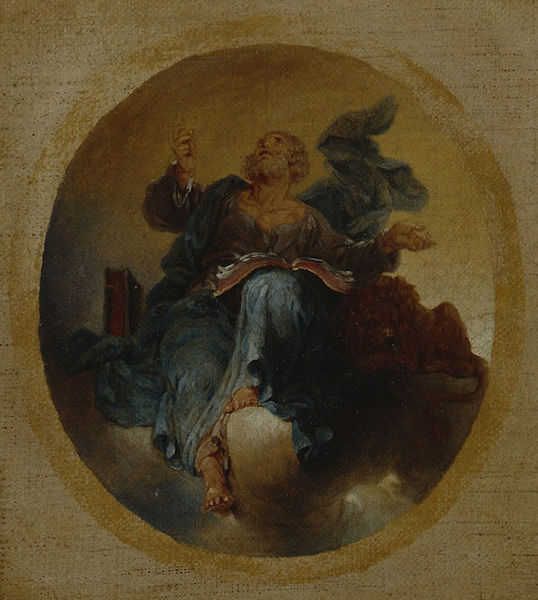
Titel: Der Evangelist Markus
Künstler: Januarius Zick
Standort: Karlsruhe
Institution: Staatliche Kunsthalle Karlsruhe
Schlagwörter: berg, blau, dunkel, felsen, flügel, fuß, gemälde, gott, hand, himmel, kopf, mann, nackt, umhang, wasser, wolken, frauen, gelb, grün, landschaft, menschen, ocker, sitzen, braun, brust, bunt, busen, finger, frau, geste, grau, hell, kleid, licht, mund, männer, nase, orange, schwarz, skizze, weiss, zeichen, zeichnung, ölbild, blick, rot, tier, tuch, wolke, beige, malerei, rock, alt, bart, blond, arm, arme, barock, bibel, falten, johannes, leinen, mensch, rahmen, sehen, stein, taube, vollbart, bild, bildnis, hals, herr, hände, öl, wind, sonne, boden, auge, gewand, gold, haare, mantel, sitzend, stoff, decke, personen, saum, vater, blatt, locken, renaissance, kreis, oval, rund, rundbild, tondo, turm, engel, schwanz, füße, schrift, bücher, rahmung, schlafen, alter mann, fels, vergilbt, rand, rad, wagen, ölgemälde, wehen, sprechen, lesen, sitzt, wandmalerei, maler, ramen, robe, faltenwurf, schoß, knie, zehen, zeigen, oben, barfuss, ruine, alter, greis, moses, buch, medaillon, glaube, religion, einöde, schweben, zeh, text, knien, leinwand, kugel, gestik, beten, gebet, entwurf, kunst, erdkugel, pergament, gestus, öffnung, seiten, verschwommen, medallion, sehnsucht, christus, jesus, untersicht, altes testament, christlich, dramatisch, flehen, erhoben, hostie, religiös, ölskizze, erscheinung, gebote, heiliger, balu, gelehrter, löwe, heilige, märtyrer, fresko, golden, schreiber, erleuchtung, weich, fragend, gewebe, heilig, aufgeschlagen, anbetung, petrus, prophet, fresco, gewölk, josef, bräunlich, wissenschaft, michelangelo, weltkugel, froschperspektive, nach oben, da vinci, rondo, menschne, markus, askese, asket, eremit, italienisch, passepartout, schrigt, raubtier, mandorla, biebel, hieronymus, papyrus, füse, freske, apostel, abraham, gottvater, thronen, rauschebart, evangelist, evangelium, lukas, ich, himmelwärts, fragen, kirchenvater, wallend, nordalpin, deckenbild, himmelnder blick, barokc, offenes buch, sinai, bard, wissen, malrei, gewan, ovsl, blick in himmel, tund, heiliger hieronymus, gste, mathäus, eind, 10 gebote, m, 1600, 16. jahrhundert, 1550, gesand, barfu?, nix, heiloger, luka, jesaja, thront, barfüß, fußü, kleiod, sonjne, dlattern, 10 gerbote, heiligeer, aeiliger, blauelb, umnag, nach oben gucken, she, ovak+, seitgebet, bodbein, abreham